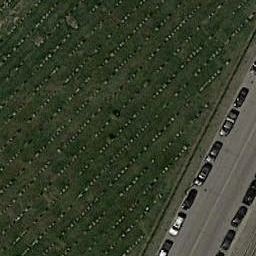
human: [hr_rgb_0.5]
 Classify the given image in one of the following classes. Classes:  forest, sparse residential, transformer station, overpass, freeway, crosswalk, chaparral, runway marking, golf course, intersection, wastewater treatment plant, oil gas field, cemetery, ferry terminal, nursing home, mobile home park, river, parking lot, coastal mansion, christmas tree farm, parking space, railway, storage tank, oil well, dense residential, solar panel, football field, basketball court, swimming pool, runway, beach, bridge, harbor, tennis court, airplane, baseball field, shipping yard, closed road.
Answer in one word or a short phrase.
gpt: cemetery